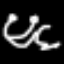
Label: frog